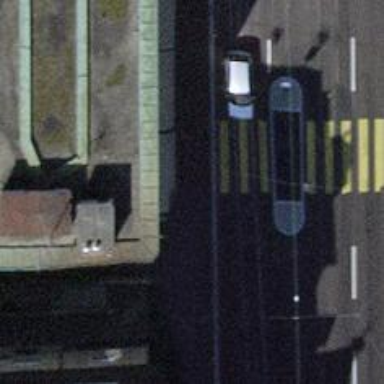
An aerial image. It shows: Kerb barrier.